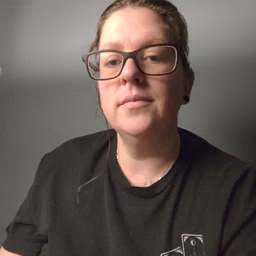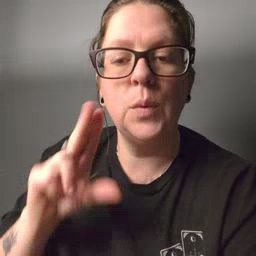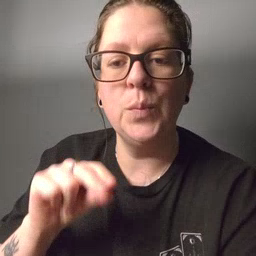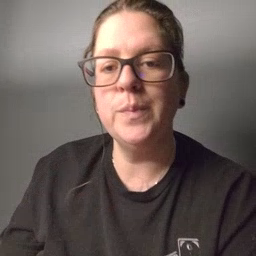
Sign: no